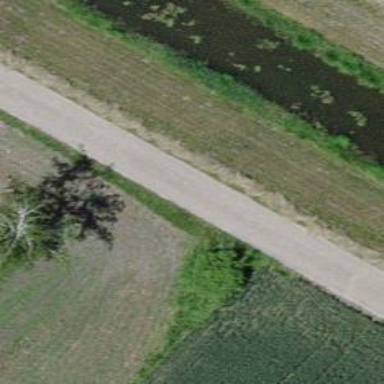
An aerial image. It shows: Agricultural track with grade 1 track surface. Suitable for agricultural vehicles.